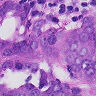
Metastatic tissue present: yes